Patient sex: M
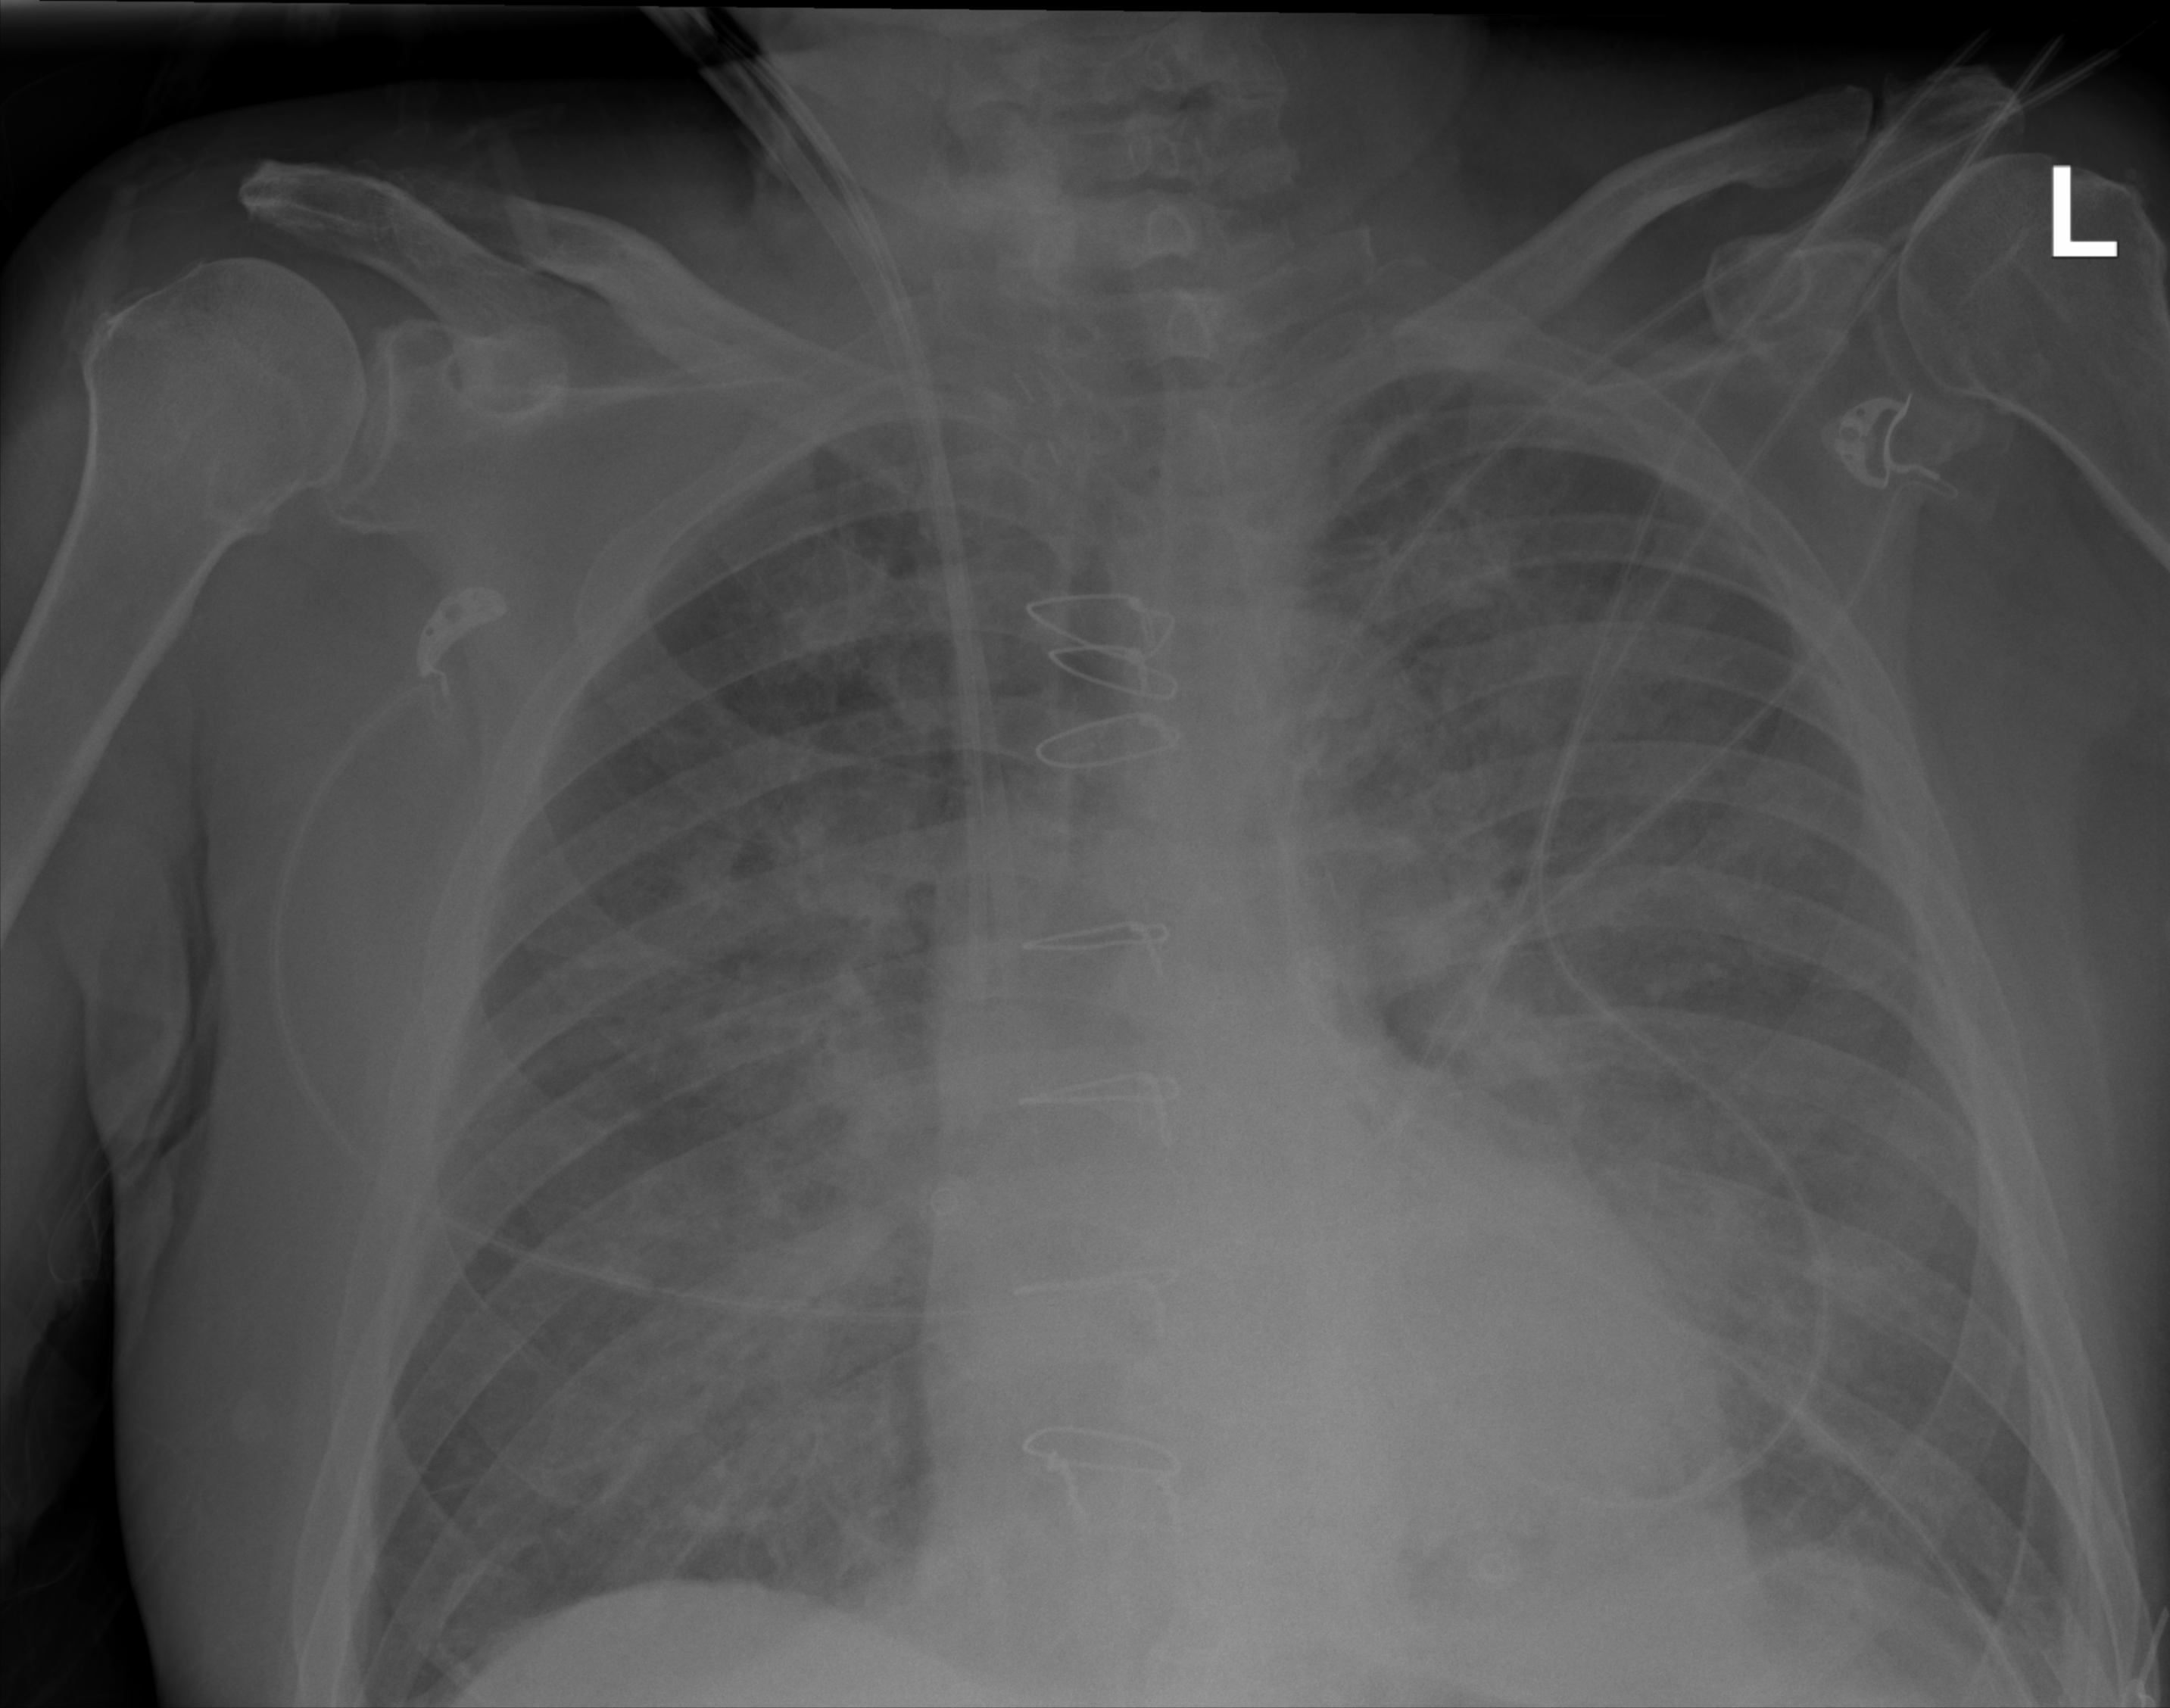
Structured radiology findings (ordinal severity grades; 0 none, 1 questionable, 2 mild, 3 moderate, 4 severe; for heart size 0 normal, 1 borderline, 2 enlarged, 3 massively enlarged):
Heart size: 2
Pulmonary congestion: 4
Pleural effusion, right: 0
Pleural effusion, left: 0
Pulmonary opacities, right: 3
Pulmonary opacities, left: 3
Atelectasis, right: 3
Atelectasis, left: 3